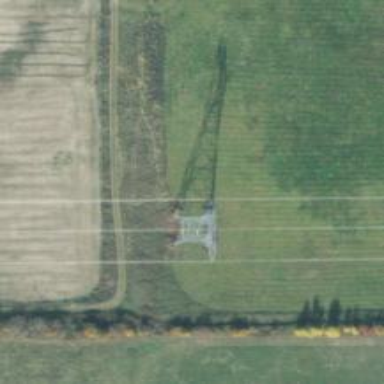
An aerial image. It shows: Power tower.